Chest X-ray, PA view. Patient: 60 years old, sex M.
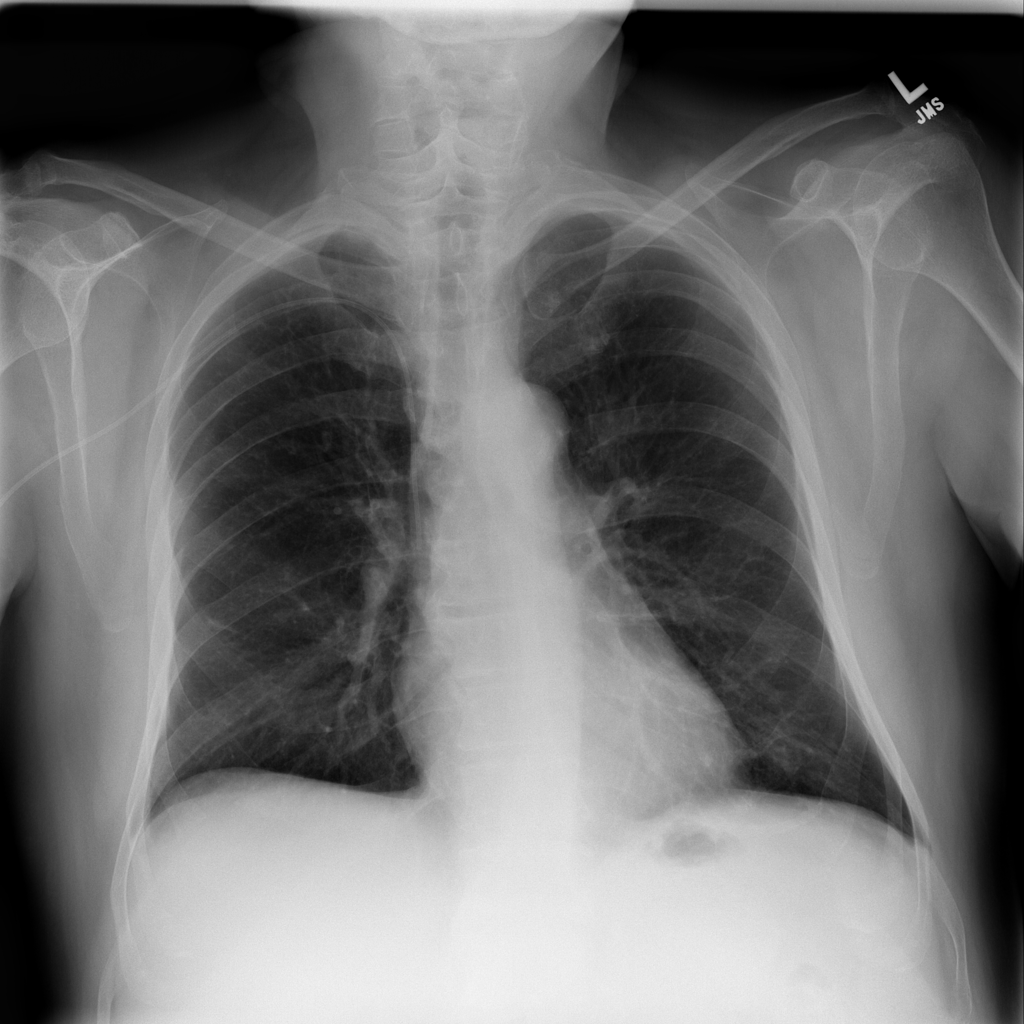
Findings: No Finding